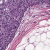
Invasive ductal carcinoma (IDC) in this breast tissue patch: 0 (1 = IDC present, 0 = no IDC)